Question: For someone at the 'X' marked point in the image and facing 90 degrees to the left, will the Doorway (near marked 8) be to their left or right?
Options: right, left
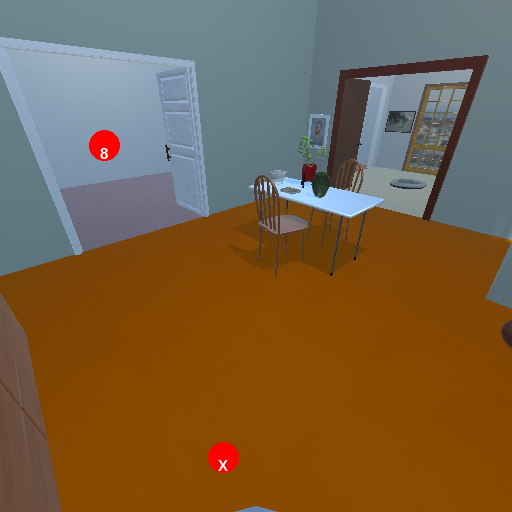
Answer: right